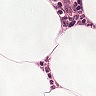
Metastatic tissue present: no